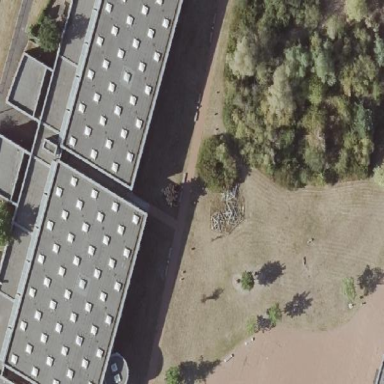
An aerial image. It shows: School building with flat roof.